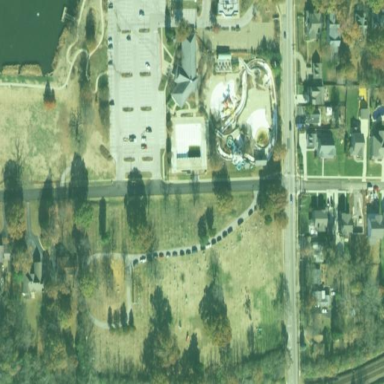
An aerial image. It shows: Cemetery.